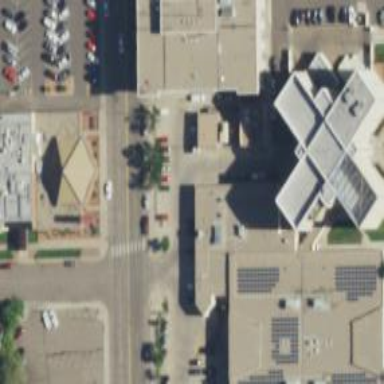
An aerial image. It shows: Police building.